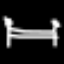
Label: bed